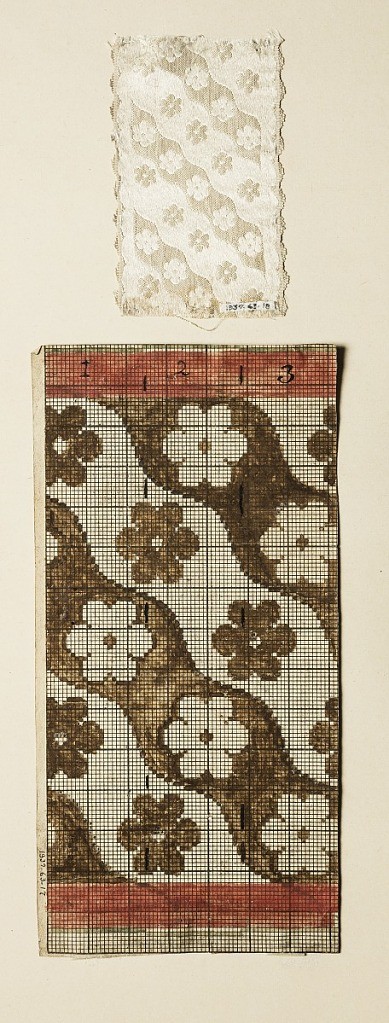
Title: Ribbon
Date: ca. 1805
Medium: silk Technique: plain and satin weave
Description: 1937-63-17: Textile design on point paper50;     1937-63-18: Ivory ribbon of the same design as 1937-63-17. Alt...